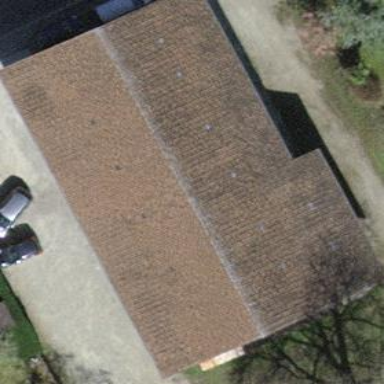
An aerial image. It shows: Barn building.